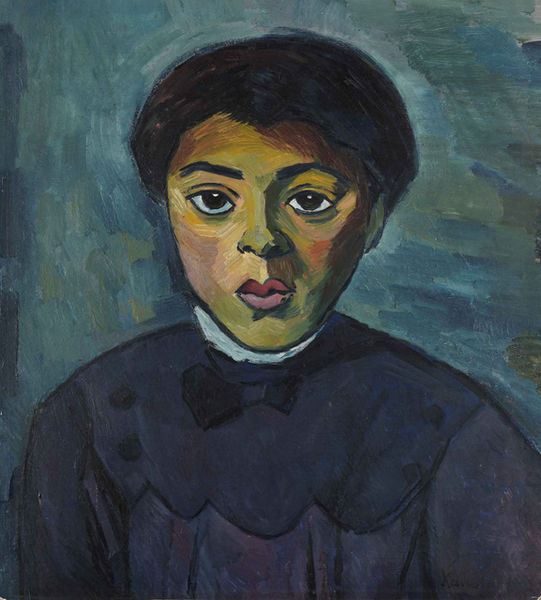
Titel: Bildnis eines Mädchens
Künstler: Alexander Kanoldt
Standort: Karlsruhe
Institution: Staatliche Kunsthalle Karlsruhe
Schlagwörter: blau, dunkel, gemälde, kopf, mann, schatten, gelb, grün, heckel, mädchen, braun, bunt, frau, haar, hintergrund, kleid, mund, nase, ohr, orange, pastell, schwarz, stirn, türkis, blick, rot, expressionismus, flächig, hochformat, malerei, schleife, hemd, jung, augen, gesicht, inkarnat, kragen, bild, portrait, porträt, öl, auge, haare, kostüm, mantel, kind, augenbrauen, brustbild, bruststück, lippen, rosa, schultern, traurig, wangen, düster, süden, abstrakt, modern, farbe, lila, violett, van gogh, duktus, weiblich, ernst, büste, junge, augenbraue, knöpfe, fliege, pink, schwarze haare, knabe, munch, kontur, jugend, groß, konturen, strich, kittel, kunst, pinselstrich, kurz, schwarzer, halbporträt, chor, balu, schüler, geknöpft, fragend, kurzhaar, grell, avantgarde, rote lippen, südländisch, fauvismus, jawlensky, petrol, chinese, kanoldt, passe, afro, wischtechnik, ausland, moderson becker, leerer blick, 19. jahrhundert, vhor, nigger, junke, knöf, expressinistisch, knabr, klare konturen, gelbes gesich, nbraaugen, ewangen, sunset light and shadowed background, mustard light, melancholy backdrop, serious face